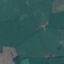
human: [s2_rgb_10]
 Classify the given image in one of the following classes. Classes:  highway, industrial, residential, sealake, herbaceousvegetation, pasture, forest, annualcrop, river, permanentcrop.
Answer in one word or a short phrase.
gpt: Pasture